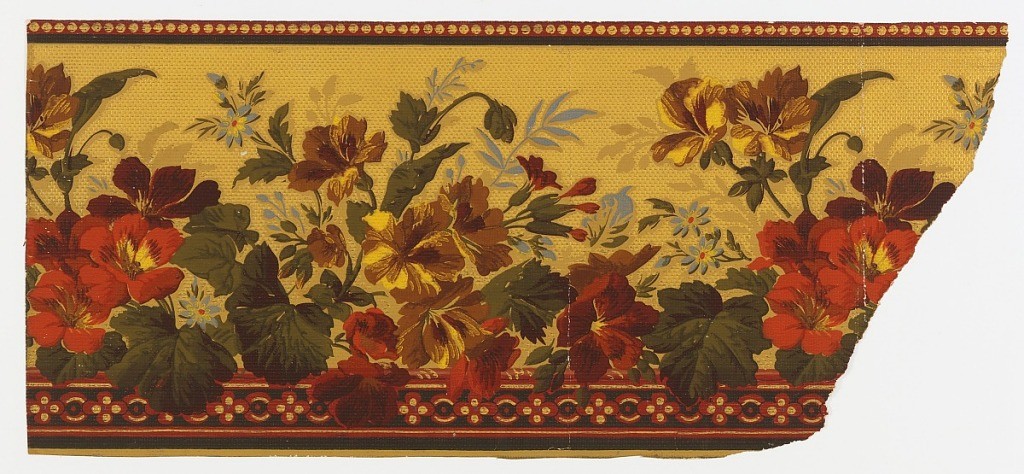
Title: Frieze
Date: ca. 1895
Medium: Machine-printed on embossed paper
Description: Slightly more than one repeat of design composed of two alternating bouquetsof nasturtiums with forget-me-nots. Printed on metallic gold ground.